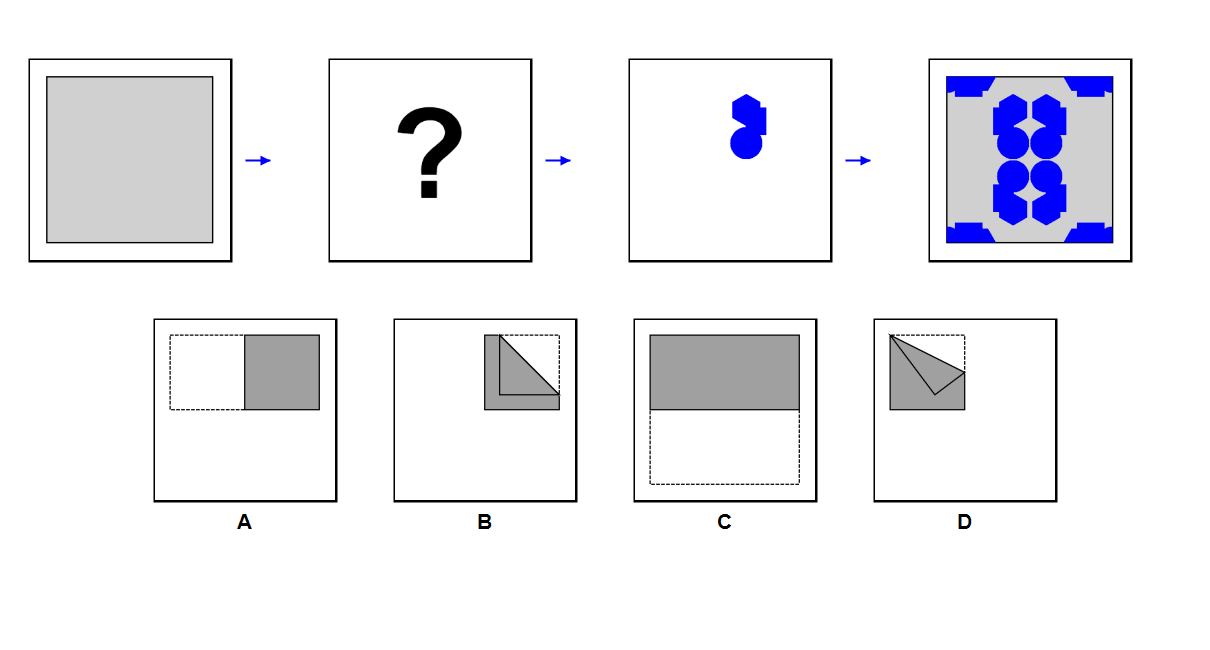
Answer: D